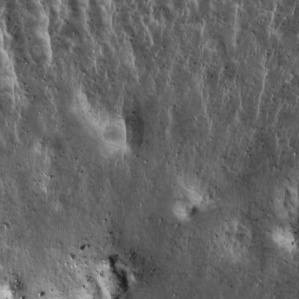
Label: non_frost